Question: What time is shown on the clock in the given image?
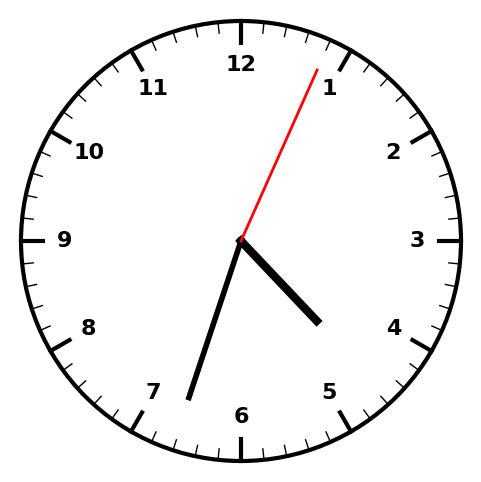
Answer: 04:33:04